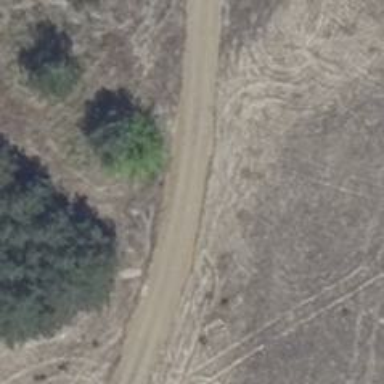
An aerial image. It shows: Gravel track with grade 2 tracktype.